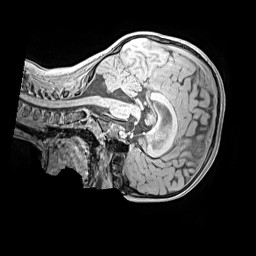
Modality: MP2RAGE
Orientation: sagittal
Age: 9
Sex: female
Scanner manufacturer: siemens
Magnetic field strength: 3 T
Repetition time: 4 s
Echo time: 0.00299 s